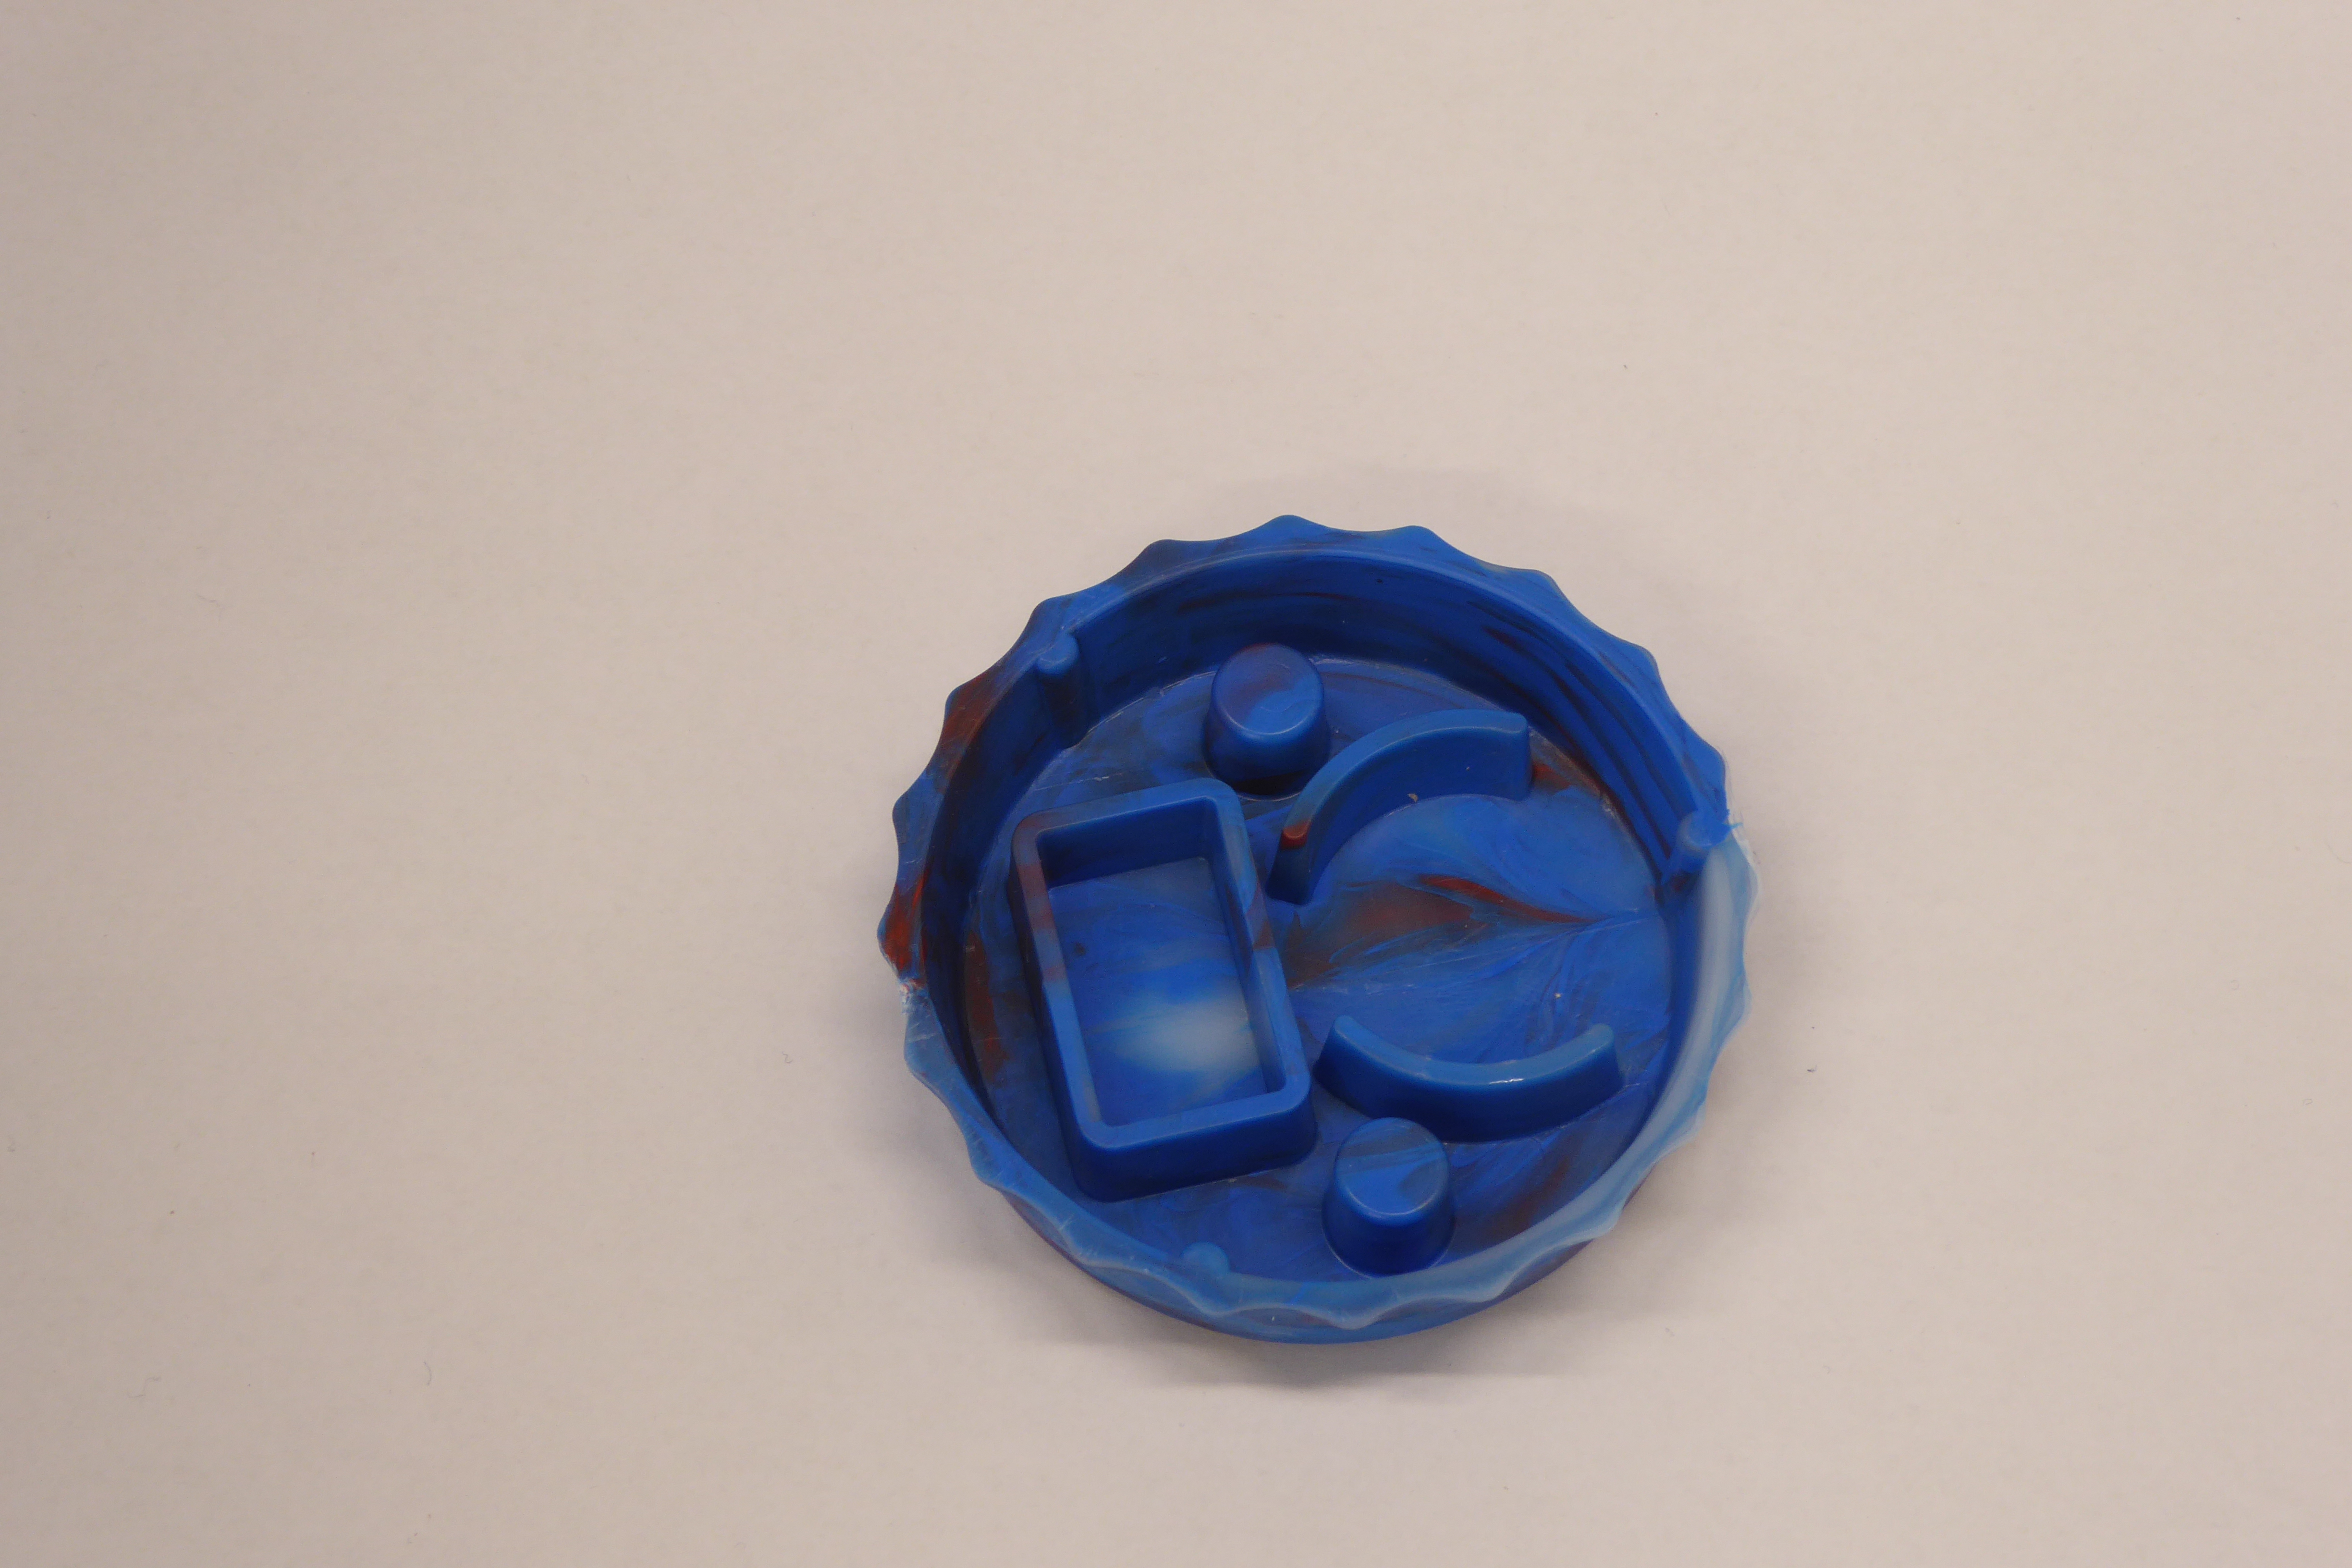
Label: Bottle Opener - Cover